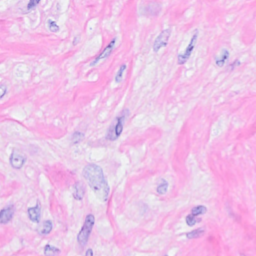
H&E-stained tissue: Breast